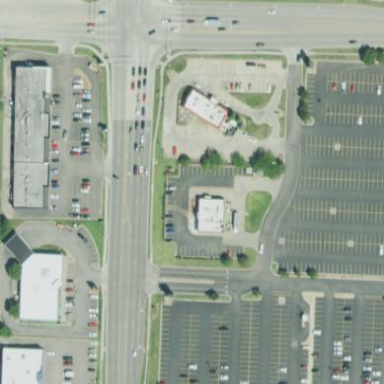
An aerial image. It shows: Retail area.